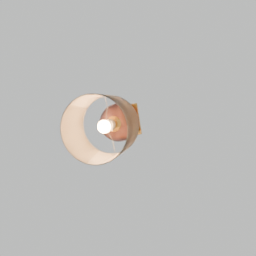
Label: lighting